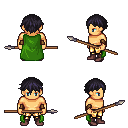
a pixel art fantasy rpg character, male body template, human, tanned skin, green cape, gold greaves, raven short bangs hairstyle, cloth bracers, maroon shoes, spear, four views (front, back, left, right), 2x2 character sprite sheet, small pixel art, hard edges, no anti-aliasing